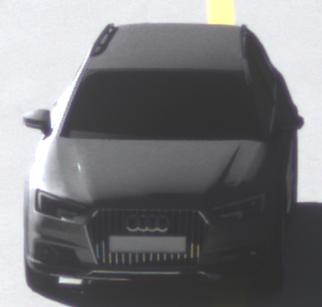
Make: Audi
Model: A4 Allroad 45 TFSI
Detailed model: A4 (B9) allroad
Model produced from: 2019/02
Model produced until: 2019/05
Doors: 5
Color: gray
Road condition: dry road
Daytime: morning or afternoon
Contrast: high contrast